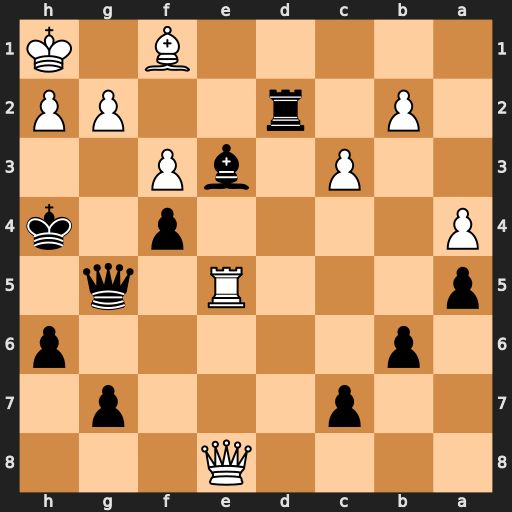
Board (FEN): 4Q3/2p3p1/1p5p/p3R1q1/P4p1k/2P1bP2/1P1r2PP/5B1K
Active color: b
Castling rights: -
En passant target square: -
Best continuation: Qxg2+ Bxg2 Rd1+ Bf1 Rxf1+ Kg2 Rg1#